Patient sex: M
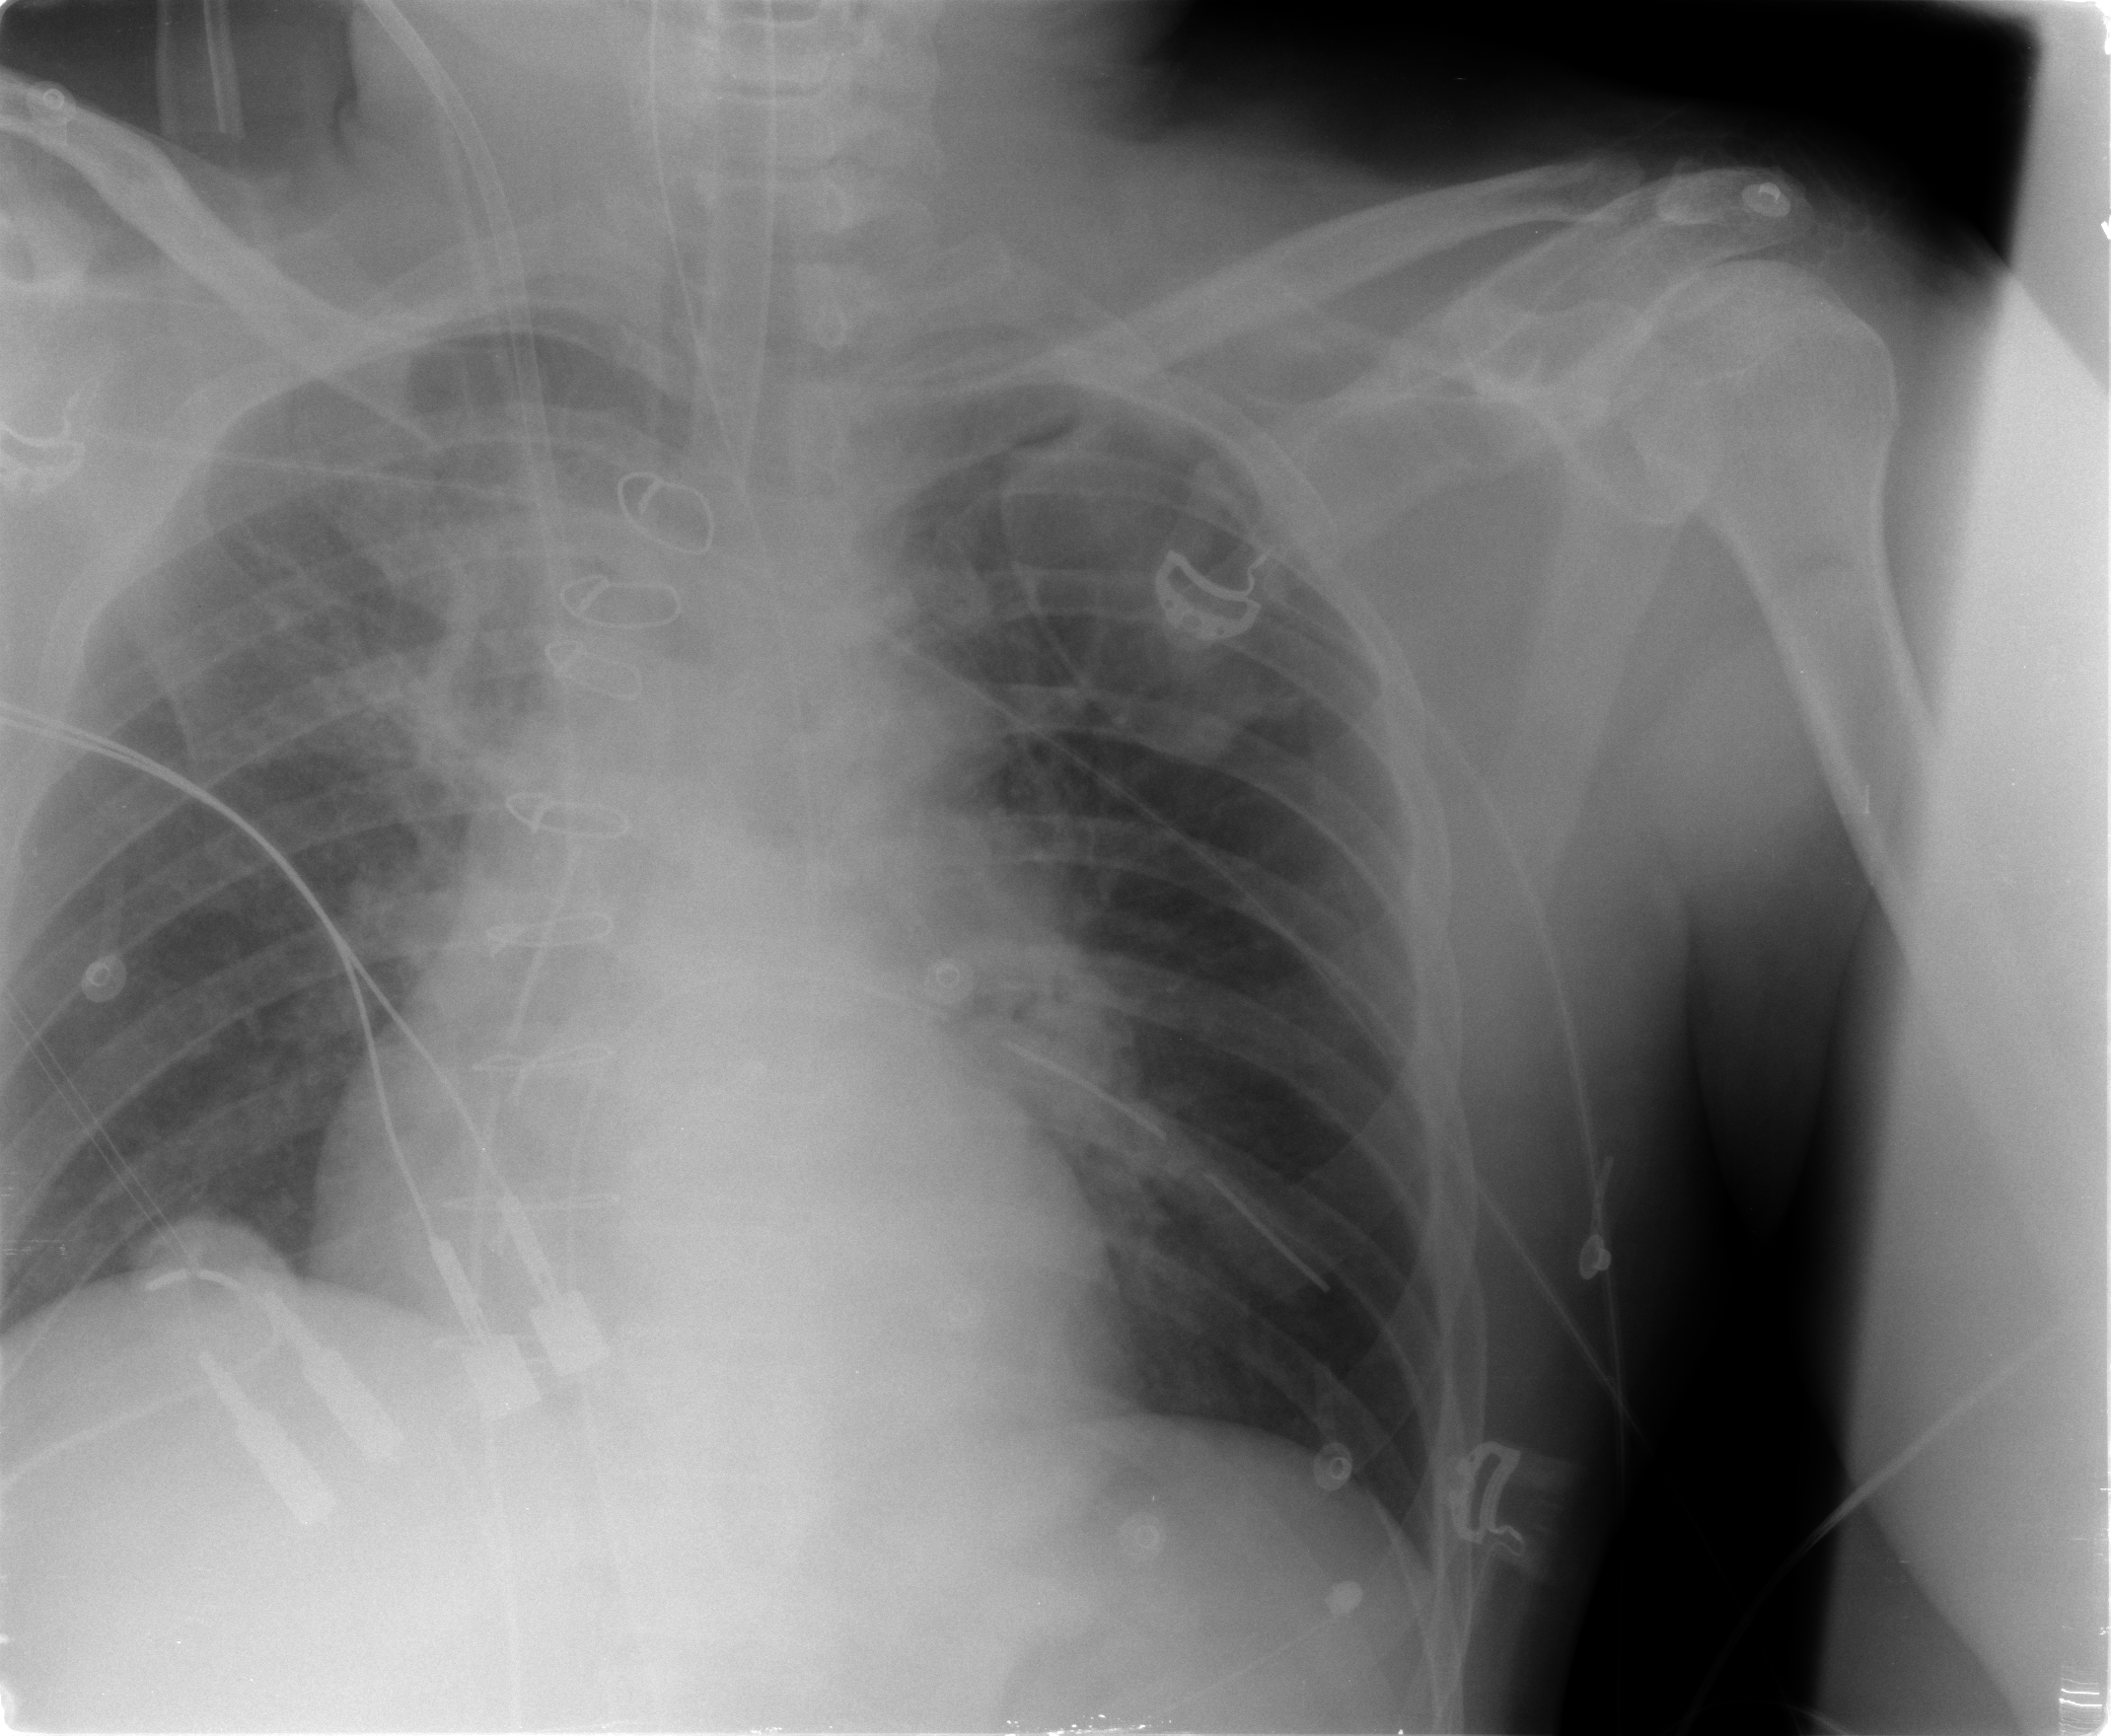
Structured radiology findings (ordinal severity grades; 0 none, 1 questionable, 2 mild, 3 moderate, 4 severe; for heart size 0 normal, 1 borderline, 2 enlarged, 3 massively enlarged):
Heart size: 2
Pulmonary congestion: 3
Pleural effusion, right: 0
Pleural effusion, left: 0
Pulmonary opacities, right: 1
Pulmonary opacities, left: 1
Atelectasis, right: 0
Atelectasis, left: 0